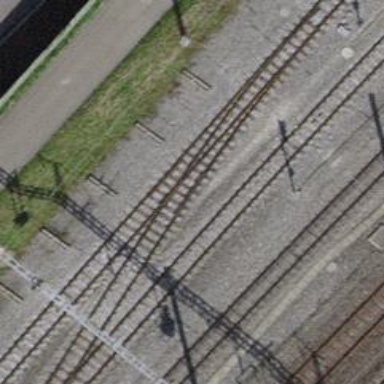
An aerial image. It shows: Narrow-gauge railway siding with electrified contact line. The siding has one track.